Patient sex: M
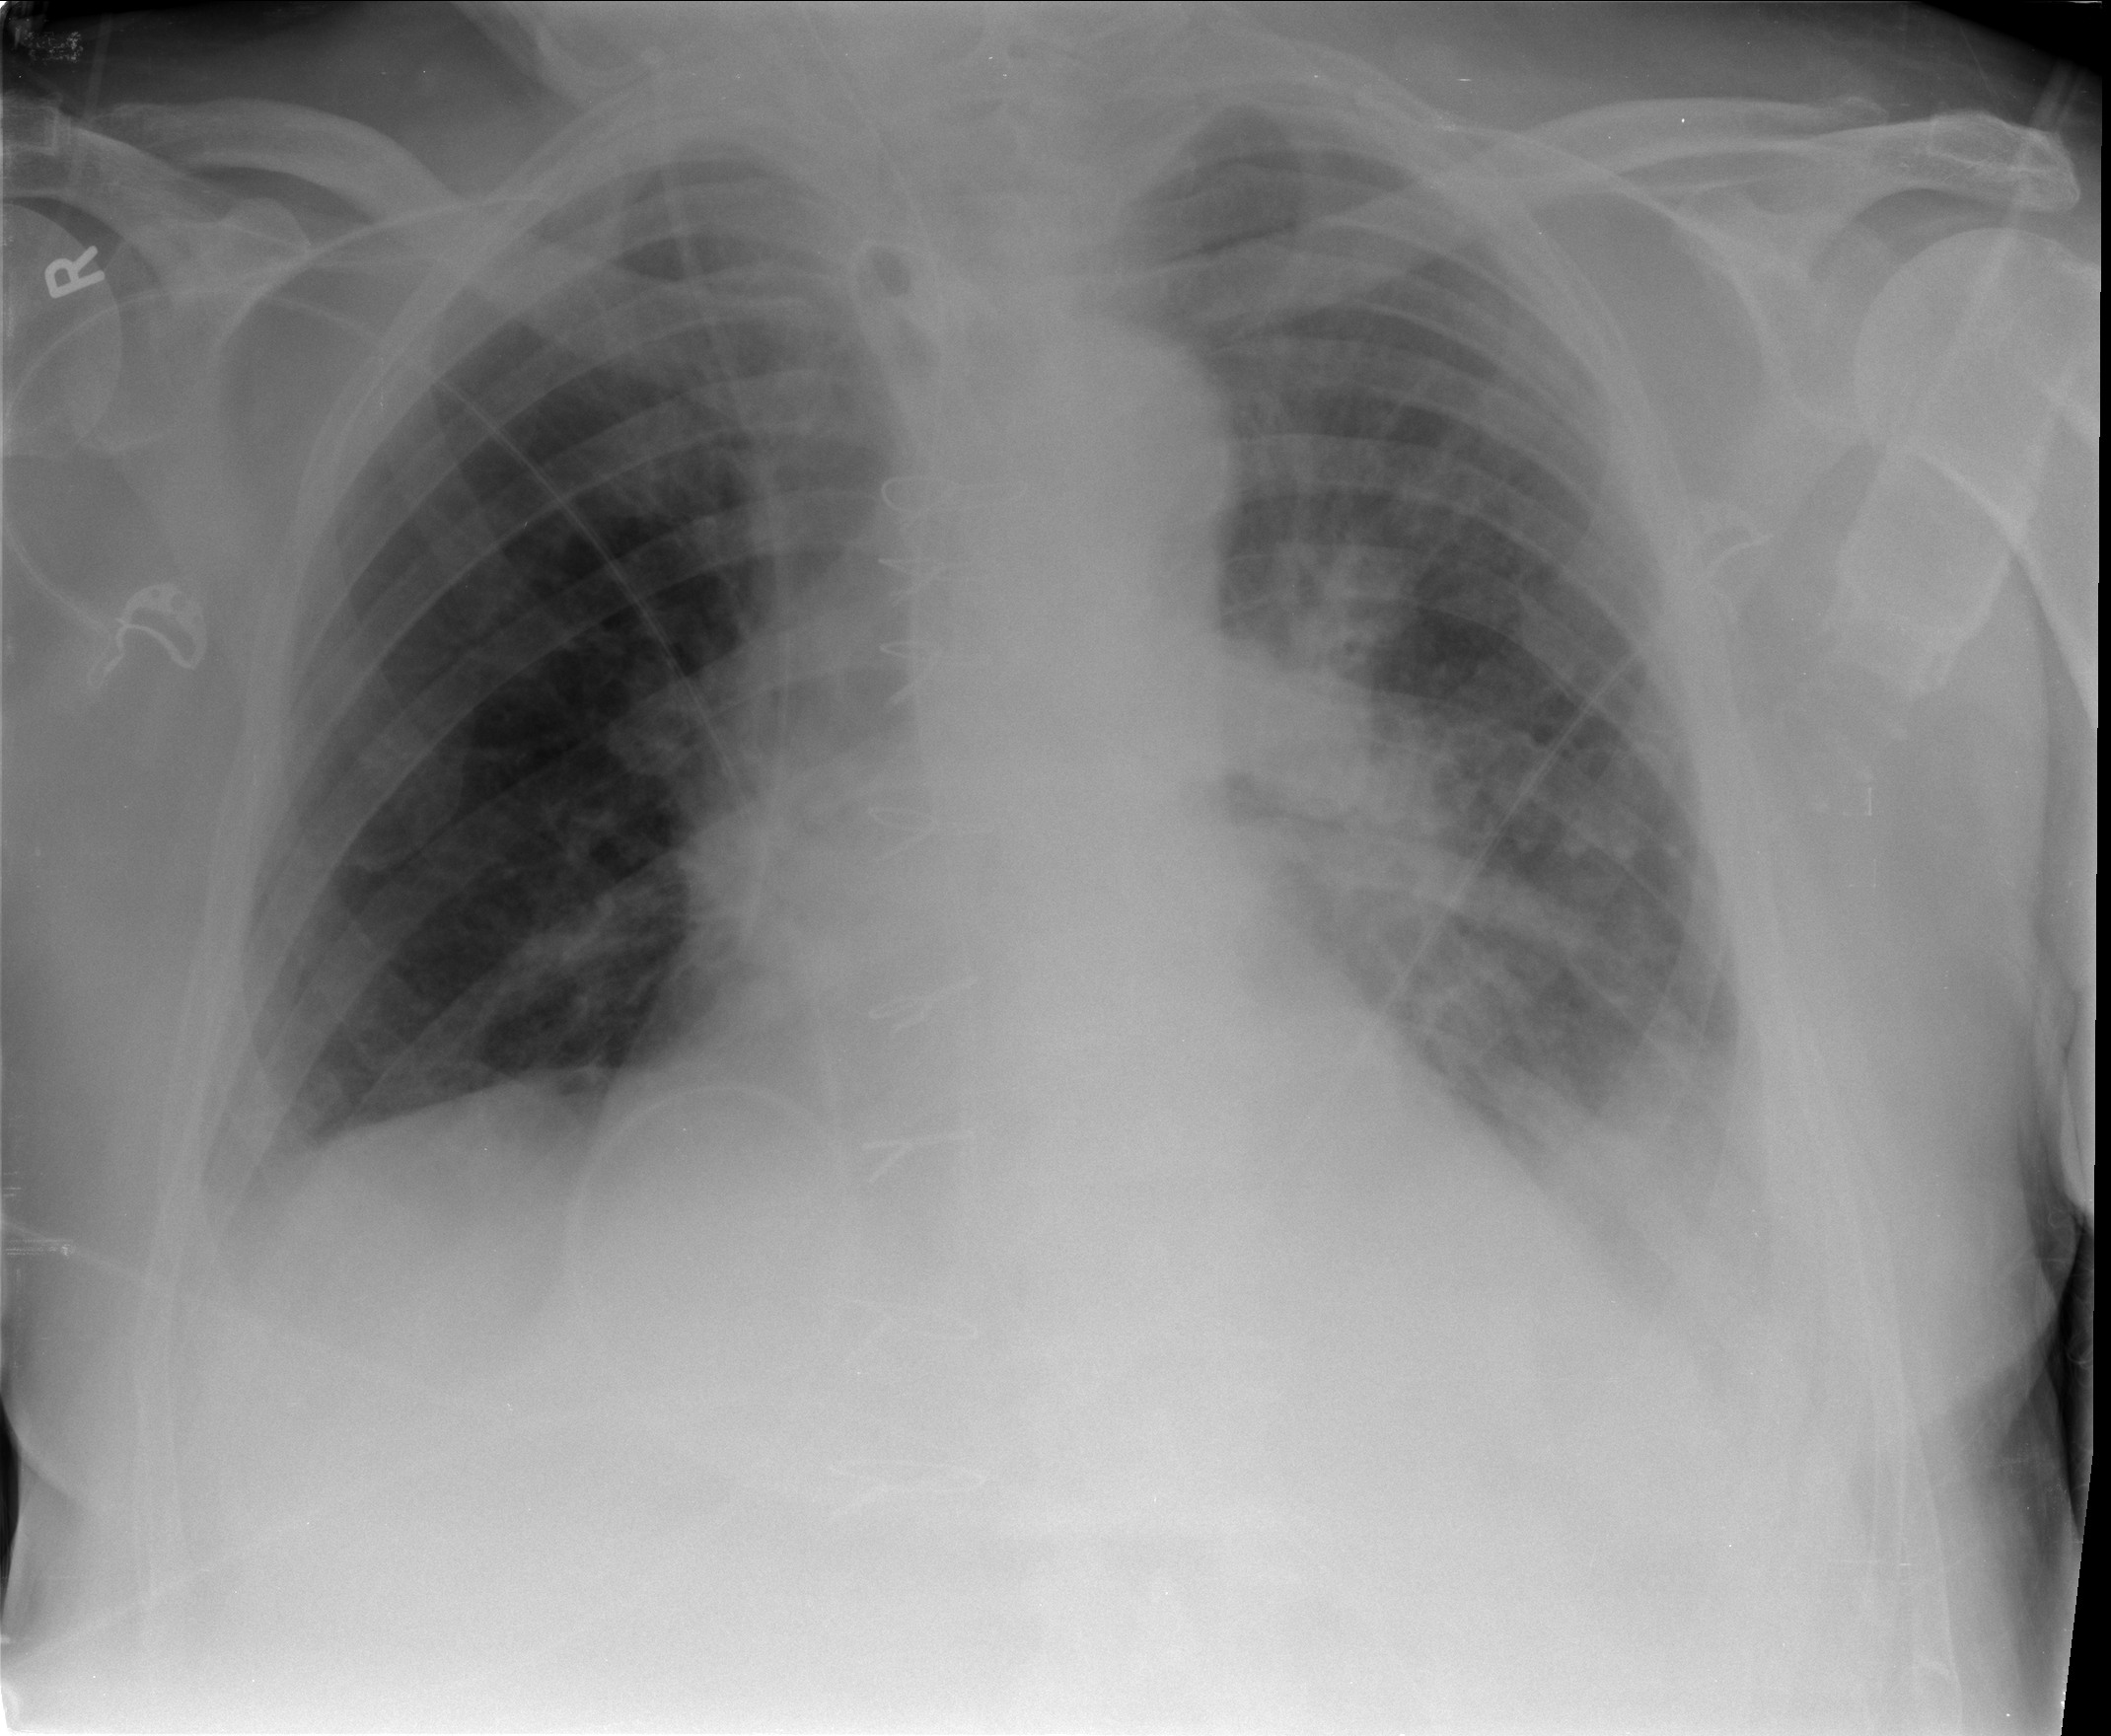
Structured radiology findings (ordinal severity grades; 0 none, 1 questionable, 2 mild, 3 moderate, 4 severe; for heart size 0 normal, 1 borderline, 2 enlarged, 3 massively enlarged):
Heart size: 2
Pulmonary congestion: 0
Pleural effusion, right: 0
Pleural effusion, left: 3
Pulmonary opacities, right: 0
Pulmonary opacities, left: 0
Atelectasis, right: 0
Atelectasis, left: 2